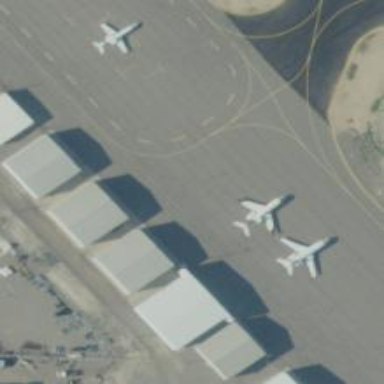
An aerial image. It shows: Image of taxiway at airport.